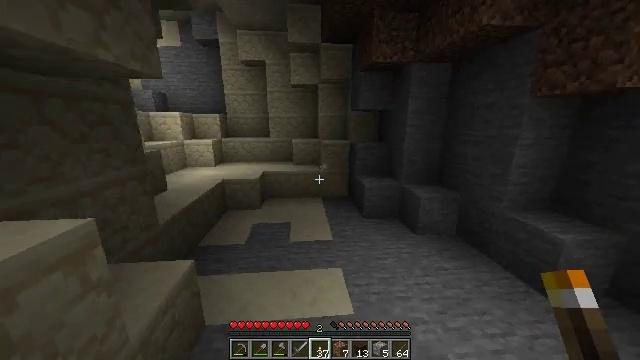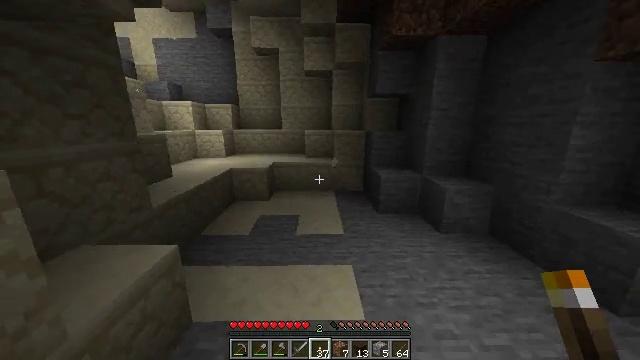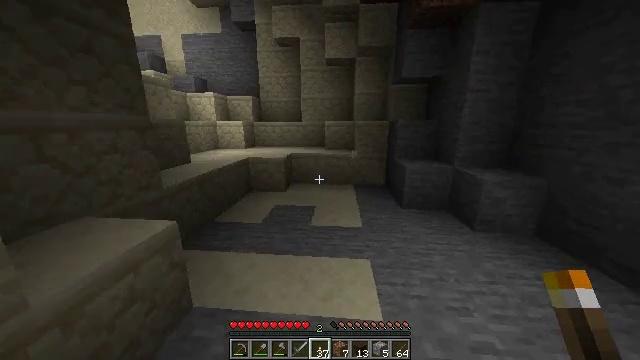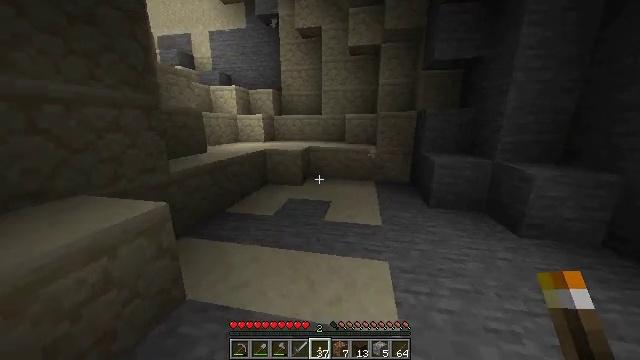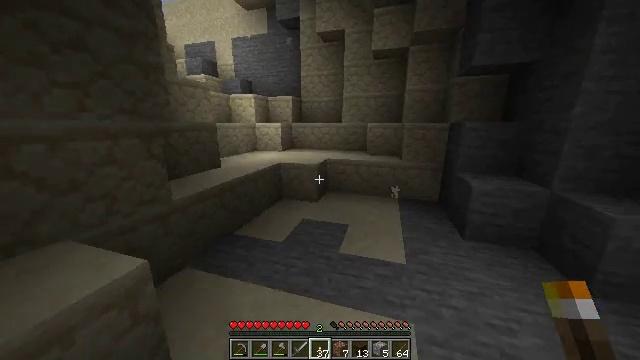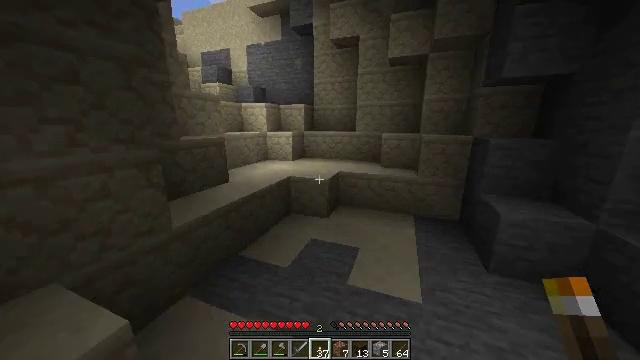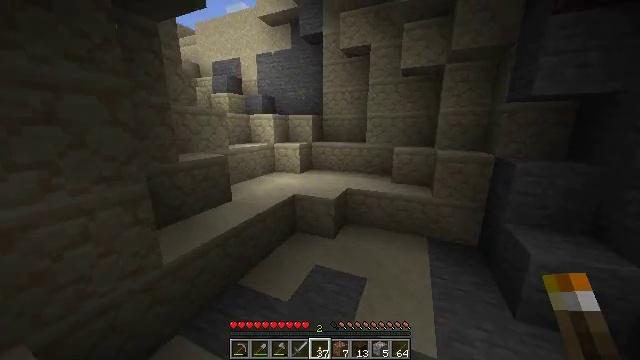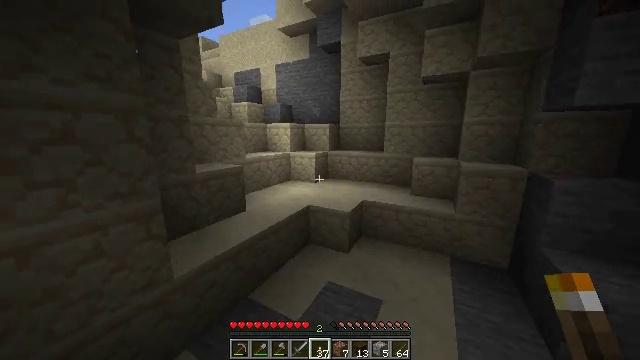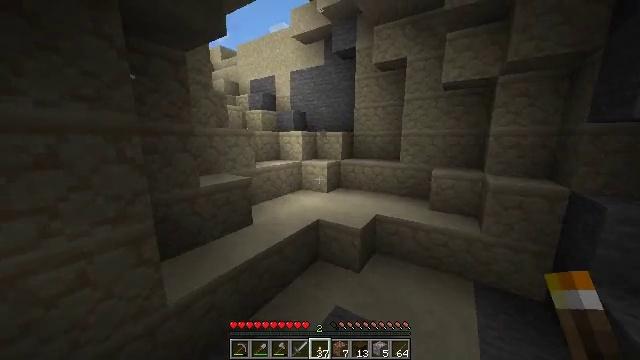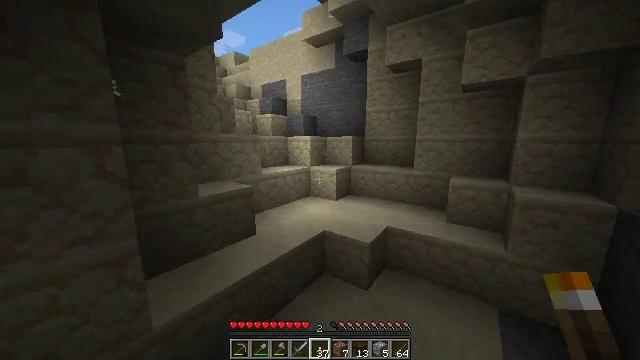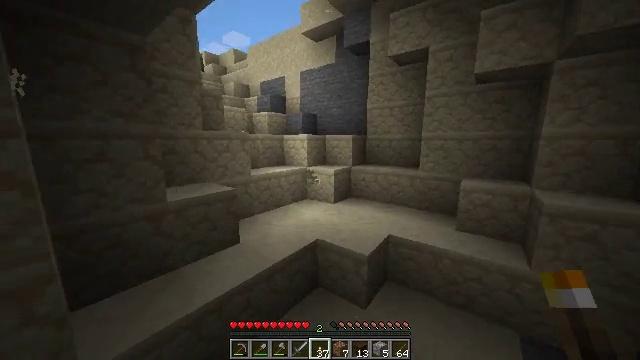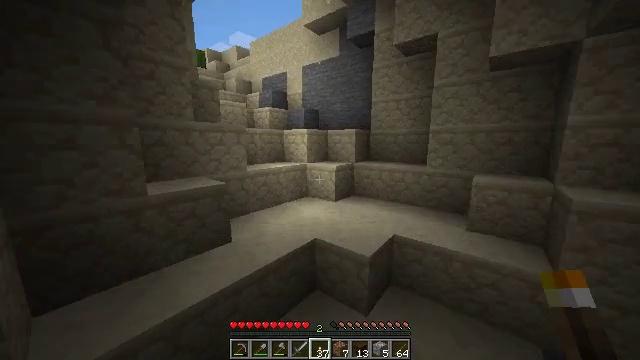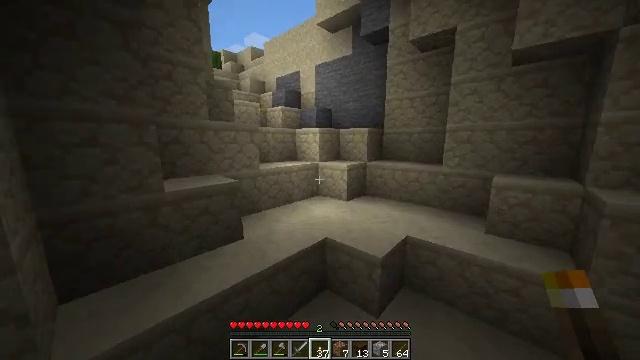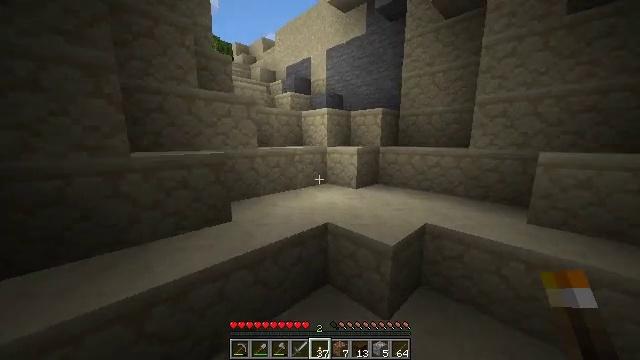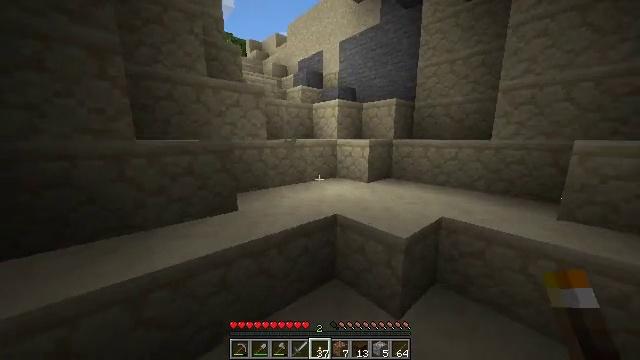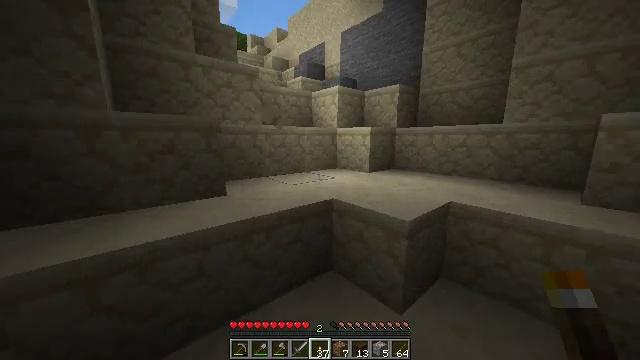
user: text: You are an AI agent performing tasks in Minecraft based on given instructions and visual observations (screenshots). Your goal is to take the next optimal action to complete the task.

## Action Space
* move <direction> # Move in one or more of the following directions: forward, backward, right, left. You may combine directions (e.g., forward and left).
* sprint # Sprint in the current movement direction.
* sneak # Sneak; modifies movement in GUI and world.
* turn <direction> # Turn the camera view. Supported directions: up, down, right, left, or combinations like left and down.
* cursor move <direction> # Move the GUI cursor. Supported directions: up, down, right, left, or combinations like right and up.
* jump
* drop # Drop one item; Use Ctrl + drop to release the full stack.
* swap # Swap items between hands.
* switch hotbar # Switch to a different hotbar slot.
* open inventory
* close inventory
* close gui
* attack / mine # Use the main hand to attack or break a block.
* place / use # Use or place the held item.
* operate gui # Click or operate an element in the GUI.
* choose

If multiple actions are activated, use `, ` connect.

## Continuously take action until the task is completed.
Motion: motion action
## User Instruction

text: Harvest hay blocks from the village.
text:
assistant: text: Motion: move forward, sprint, turn left, jump
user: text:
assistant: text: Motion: move forward, sprint, turn left, jump
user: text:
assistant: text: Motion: move forward, sprint, turn left, jump
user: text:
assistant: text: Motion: move forward, sprint, turn left, jump
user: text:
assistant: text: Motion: move forward, sprint, turn left, jump
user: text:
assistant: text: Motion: move forward, sprint, turn left, jump
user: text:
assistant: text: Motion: move forward, sprint, turn left and up, jump
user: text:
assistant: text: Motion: move forward, sprint, turn left and up, jump
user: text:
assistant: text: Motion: move forward, sprint, turn left, jump
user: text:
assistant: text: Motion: move forward, sprint, turn left, jump
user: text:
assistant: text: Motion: move forward, sprint, turn left, jump
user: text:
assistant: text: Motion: move forward, sprint, turn left, jump
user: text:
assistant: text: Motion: move forward, sprint, turn left, jump
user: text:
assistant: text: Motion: move forward, sprint, turn left, jump
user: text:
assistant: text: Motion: move forward, sprint, jump
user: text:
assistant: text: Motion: move forward, sprint, jump
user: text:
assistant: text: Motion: move forward, sprint, jump
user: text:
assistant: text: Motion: move forward, sprint, jump
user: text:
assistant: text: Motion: move forward, sprint, jump
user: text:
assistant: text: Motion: move forward, sprint, jump
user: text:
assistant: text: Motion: move forward, sprint, turn left and up, jump
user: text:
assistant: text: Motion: move forward, sprint, turn left and up, jump
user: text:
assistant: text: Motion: move forward, sprint, turn left, jump
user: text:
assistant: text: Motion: move forward, sprint, turn left, jump
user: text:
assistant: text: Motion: move forward, sprint, turn left, jump
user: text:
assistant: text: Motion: move forward, sprint, turn left, jump
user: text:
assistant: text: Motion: move forward, sprint, turn left, jump
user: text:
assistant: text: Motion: move forward, sprint, turn left, jump
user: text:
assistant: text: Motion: move forward, sprint, turn left, jump
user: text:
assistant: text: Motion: move forward, sprint, jump